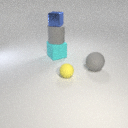
large cyan rubber cube to the left of small yellow rubber sphere